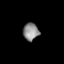
Tissue: lung
Cell type: Epithelial cells
Senescence score: 0.2118
Nuclear area (px): 267
Mean DAPI intensity: 140.322